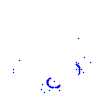
Particle: kaon